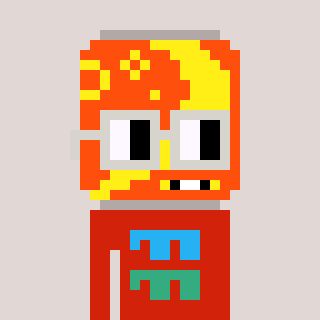
a pixel art character with square light gray glasses, a pop-shaped head and a red-colored body on a warm background